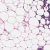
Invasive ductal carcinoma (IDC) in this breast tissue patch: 1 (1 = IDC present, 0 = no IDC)